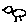
Label: bird